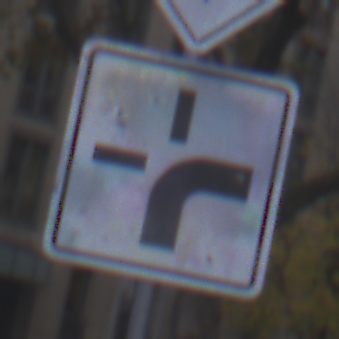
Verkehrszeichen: VerlaufVorfahrtsstrasse3
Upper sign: Vorfahrtsstrasse
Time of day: SunriseSunset
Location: Outdoor (Urban)
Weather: PartlyCloudy
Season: NotSpecified
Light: Natural